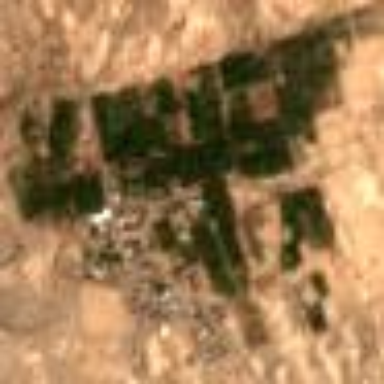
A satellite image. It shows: Evergreen orchard with date palms. The trees in this broadleaved orchard provide picturesque view.